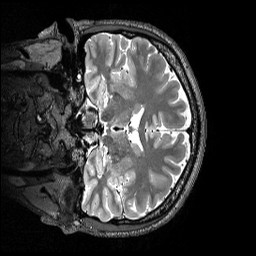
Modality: T2w
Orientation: coronal
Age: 22
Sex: male
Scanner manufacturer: siemens
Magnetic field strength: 3 T
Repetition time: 3.2 s
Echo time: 0.565 s